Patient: sex M, age 54
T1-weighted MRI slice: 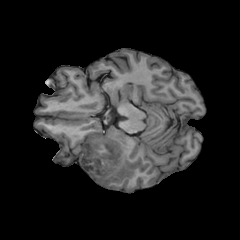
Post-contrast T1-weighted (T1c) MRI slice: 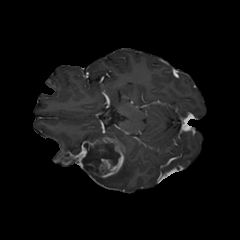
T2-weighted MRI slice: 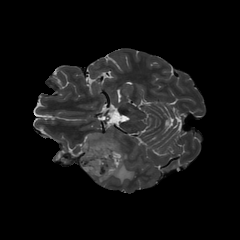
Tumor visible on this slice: yes
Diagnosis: Glioblastoma, IDH-wildtype
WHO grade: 4